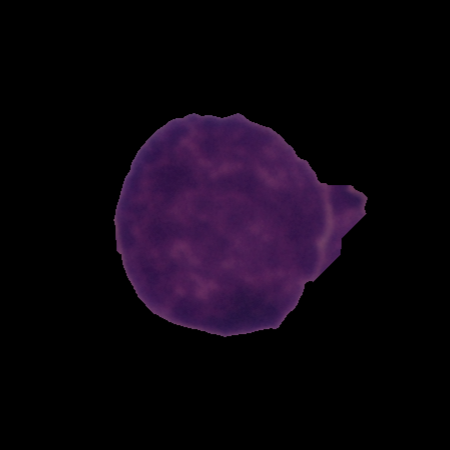
Label: cancer